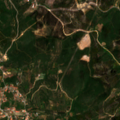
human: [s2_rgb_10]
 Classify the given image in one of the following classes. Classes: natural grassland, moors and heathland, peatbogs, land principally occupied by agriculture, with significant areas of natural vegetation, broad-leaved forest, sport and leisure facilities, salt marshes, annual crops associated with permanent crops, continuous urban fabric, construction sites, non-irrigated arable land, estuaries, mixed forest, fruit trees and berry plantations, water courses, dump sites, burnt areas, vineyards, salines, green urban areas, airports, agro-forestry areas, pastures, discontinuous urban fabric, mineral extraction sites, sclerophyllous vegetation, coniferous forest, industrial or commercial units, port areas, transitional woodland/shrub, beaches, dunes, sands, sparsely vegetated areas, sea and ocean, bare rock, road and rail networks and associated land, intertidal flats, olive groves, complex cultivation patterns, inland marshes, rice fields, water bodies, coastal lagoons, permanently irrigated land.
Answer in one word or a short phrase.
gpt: olive groves, annual crops associated with permanent crops, complex cultivation patterns, land principally occupied by agriculture, with significant areas of natural vegetation, sclerophyllous vegetation, transitional woodland/shrub